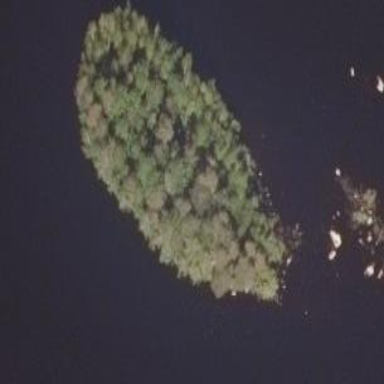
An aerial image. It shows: Islet.